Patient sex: F
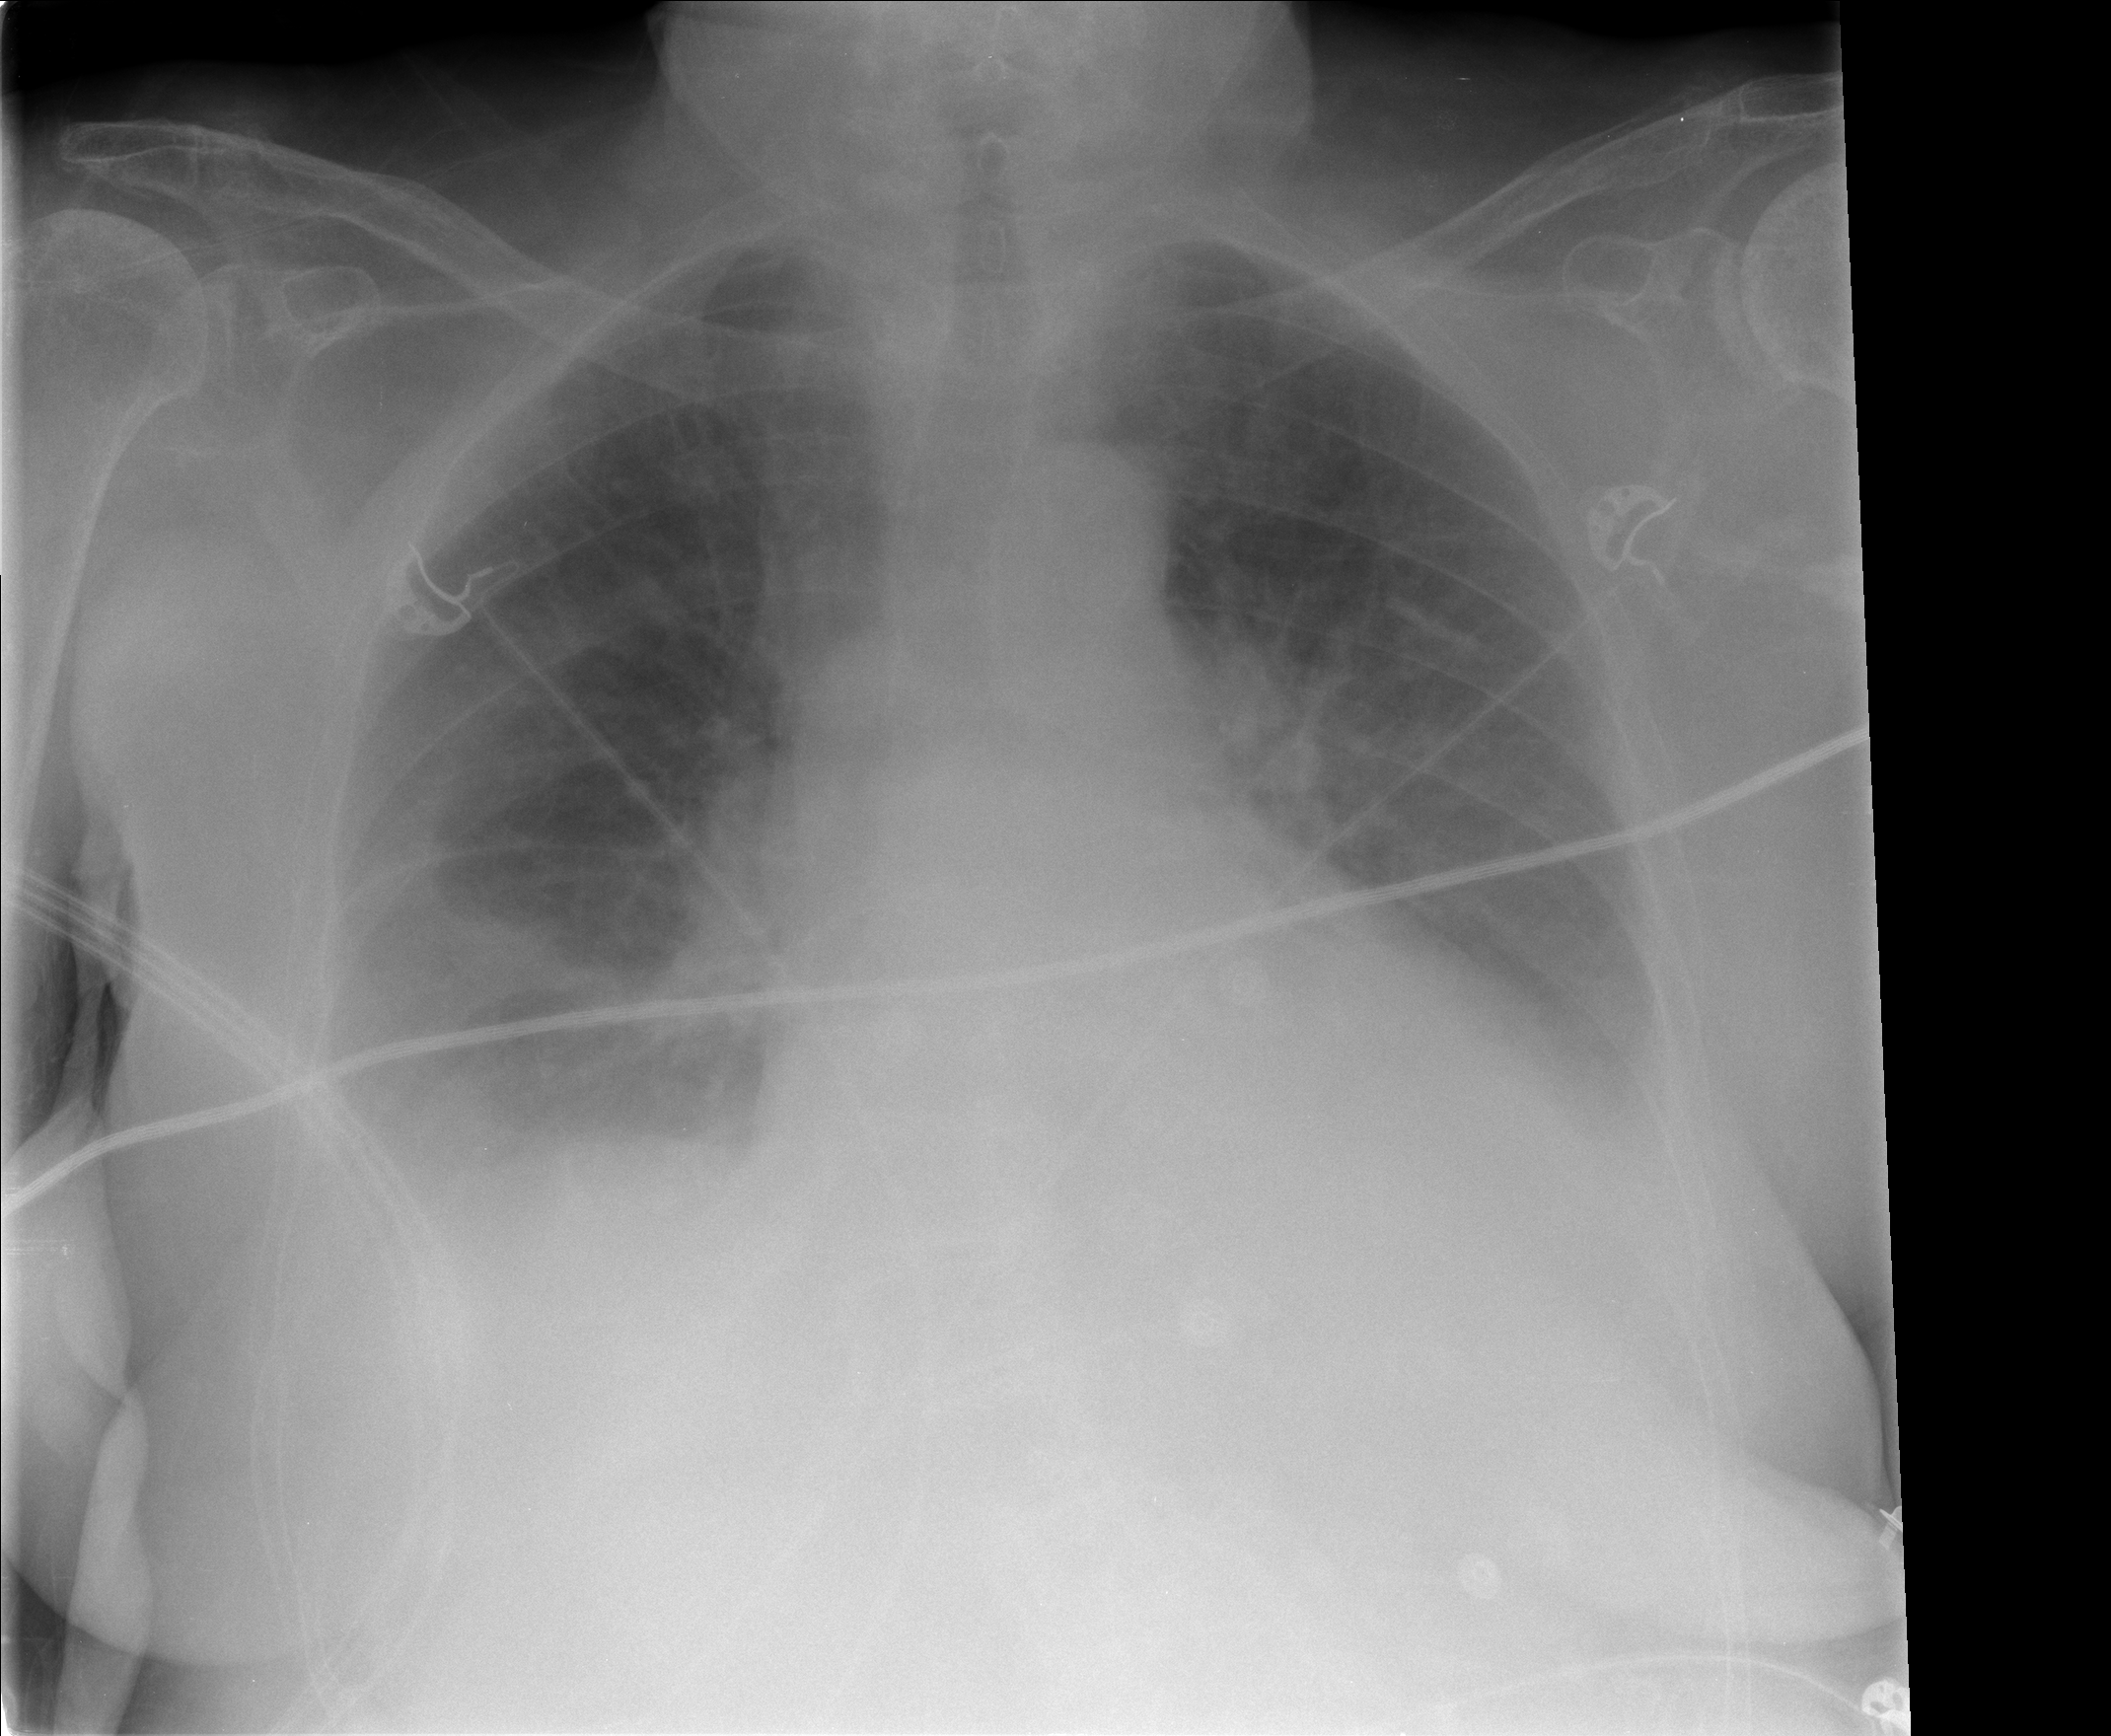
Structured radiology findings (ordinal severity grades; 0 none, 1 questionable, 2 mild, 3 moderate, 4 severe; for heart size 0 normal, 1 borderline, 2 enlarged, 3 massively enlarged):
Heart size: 2
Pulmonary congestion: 2
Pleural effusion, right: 2
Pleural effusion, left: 2
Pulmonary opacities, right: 2
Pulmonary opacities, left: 0
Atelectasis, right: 2
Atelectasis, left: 2